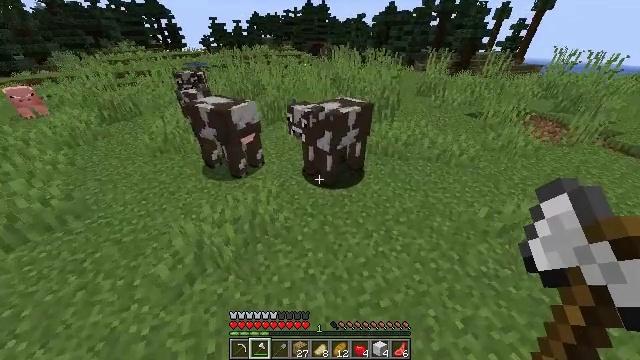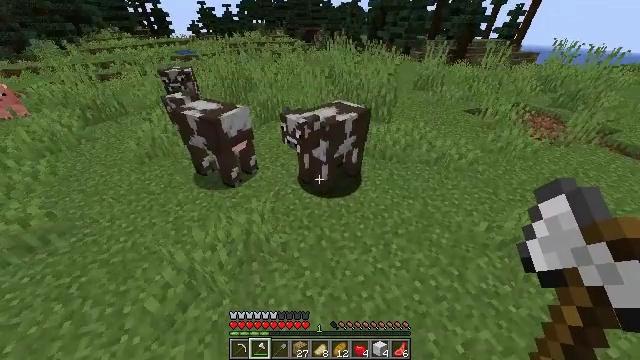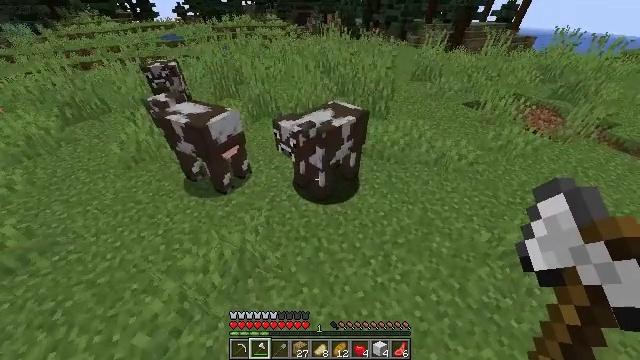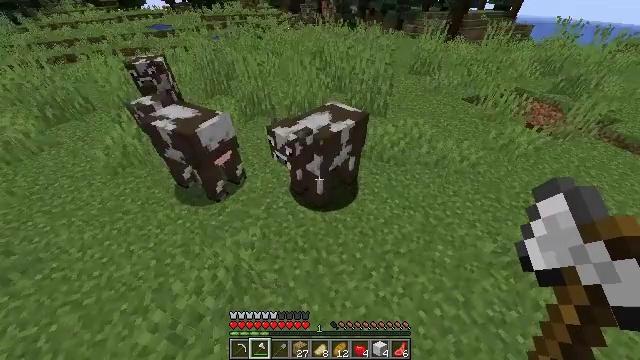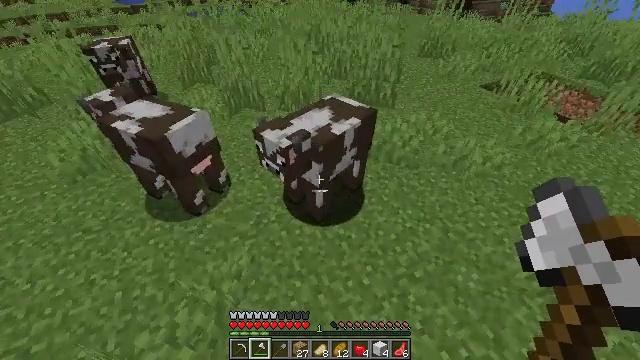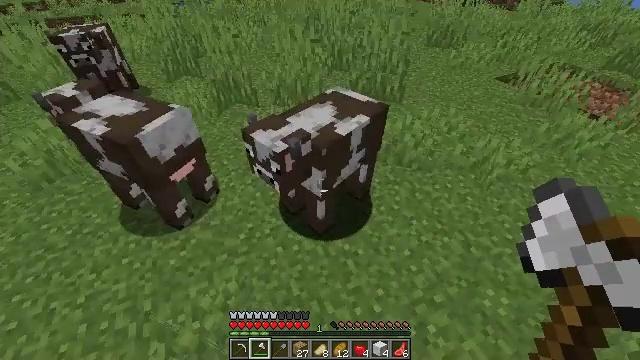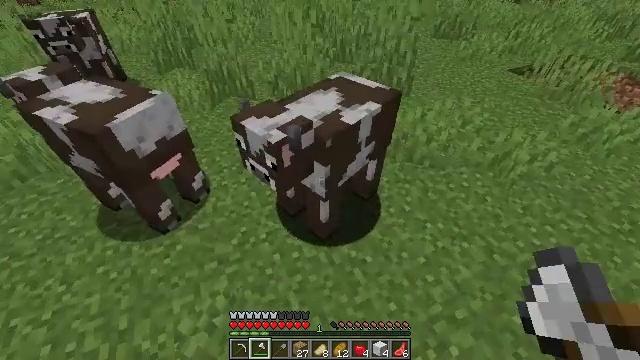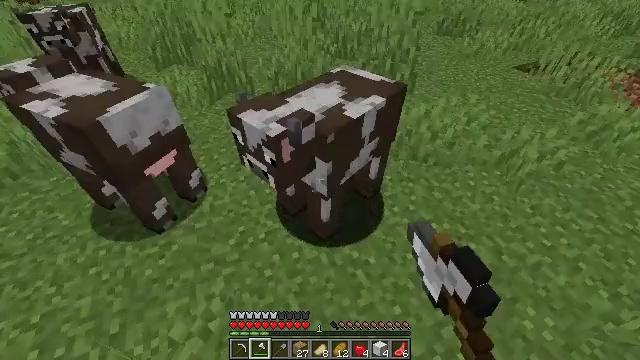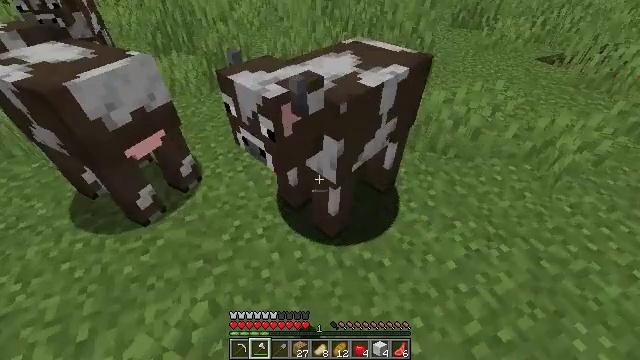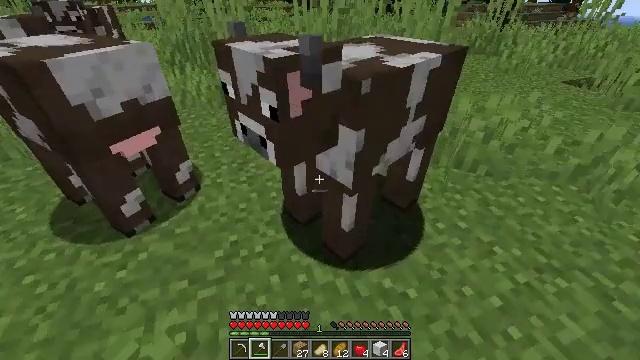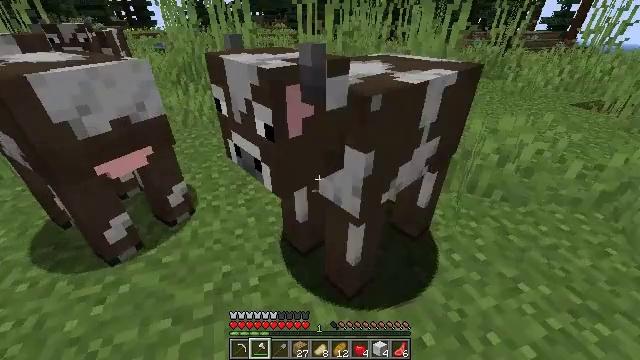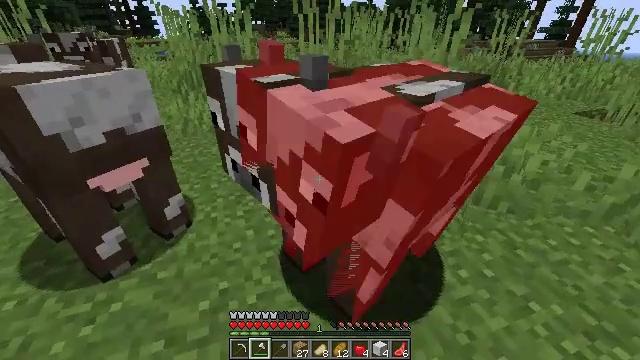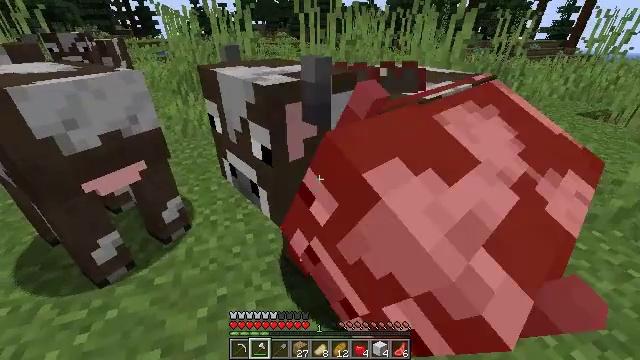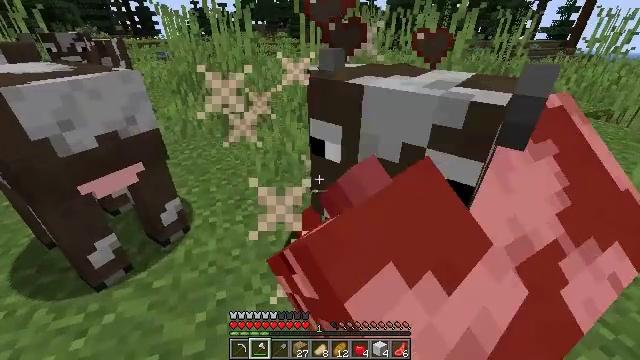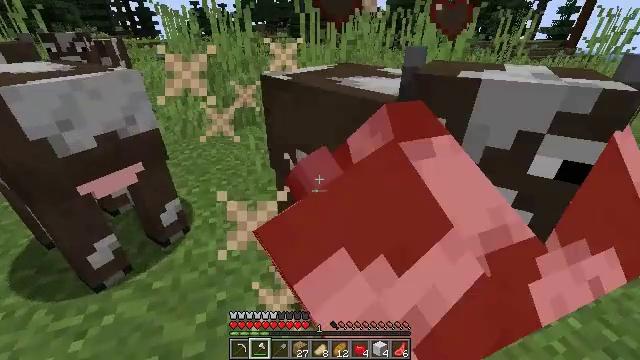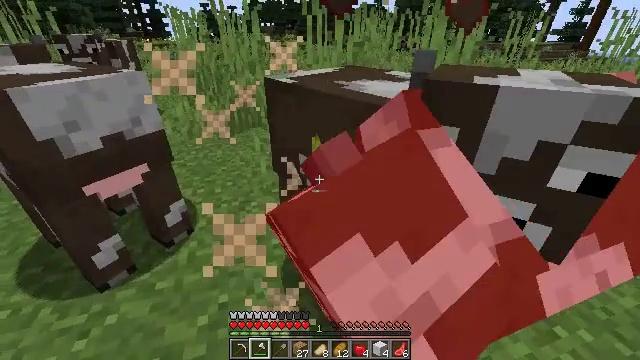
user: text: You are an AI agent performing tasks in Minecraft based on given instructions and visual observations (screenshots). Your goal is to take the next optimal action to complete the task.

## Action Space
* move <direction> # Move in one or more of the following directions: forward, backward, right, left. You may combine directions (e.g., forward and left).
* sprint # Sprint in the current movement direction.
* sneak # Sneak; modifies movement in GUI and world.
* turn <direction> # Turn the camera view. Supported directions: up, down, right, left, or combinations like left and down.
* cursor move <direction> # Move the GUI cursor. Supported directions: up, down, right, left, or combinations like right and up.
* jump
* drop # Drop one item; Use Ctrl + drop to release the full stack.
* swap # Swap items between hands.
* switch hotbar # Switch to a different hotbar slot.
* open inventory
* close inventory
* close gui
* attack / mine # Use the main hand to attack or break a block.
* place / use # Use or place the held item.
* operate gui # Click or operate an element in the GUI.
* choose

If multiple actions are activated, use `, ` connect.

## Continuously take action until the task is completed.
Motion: motion action
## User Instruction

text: Combat the cow.
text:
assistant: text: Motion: move forward, sprint, turn right and down
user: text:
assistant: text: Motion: turn right and down
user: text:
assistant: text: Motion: turn right and down
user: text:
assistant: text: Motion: move back, turn right and down
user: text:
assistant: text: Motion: move back
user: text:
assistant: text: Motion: move back, attack / mine
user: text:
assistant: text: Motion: attack / mine
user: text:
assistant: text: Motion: turn left, attack / mine
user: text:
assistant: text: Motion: turn left and up
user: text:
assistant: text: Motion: turn up
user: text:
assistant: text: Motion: turn up
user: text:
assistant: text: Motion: no_op
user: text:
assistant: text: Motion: no_op
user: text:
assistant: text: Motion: no_op
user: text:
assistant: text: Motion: move forward and move right, turn left
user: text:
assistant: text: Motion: move forward and move right, turn left
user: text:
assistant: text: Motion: move forward and move right, turn left and up
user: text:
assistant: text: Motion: move forward and move right, turn left and up
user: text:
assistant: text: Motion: move forward, turn left and up
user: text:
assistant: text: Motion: turn left
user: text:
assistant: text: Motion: no_op
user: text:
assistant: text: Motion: no_op
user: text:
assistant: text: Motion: no_op
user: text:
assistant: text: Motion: turn right and down
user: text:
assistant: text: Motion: turn right and down
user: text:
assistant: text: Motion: turn right and down
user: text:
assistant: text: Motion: turn right and up
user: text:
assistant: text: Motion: no_op
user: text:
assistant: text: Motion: turn left
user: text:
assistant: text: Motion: turn left and up